Field crop: maize
Growth stage: 2
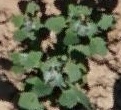
Species: chenopodium